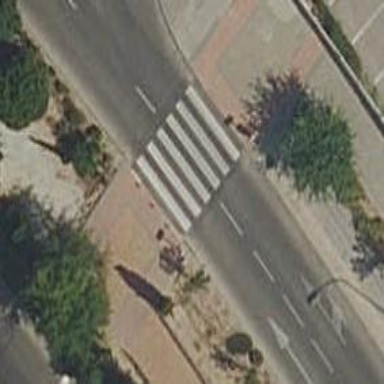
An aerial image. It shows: Zebra crossing on the road.